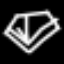
Label: diamond